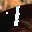
Label: 1